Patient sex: F
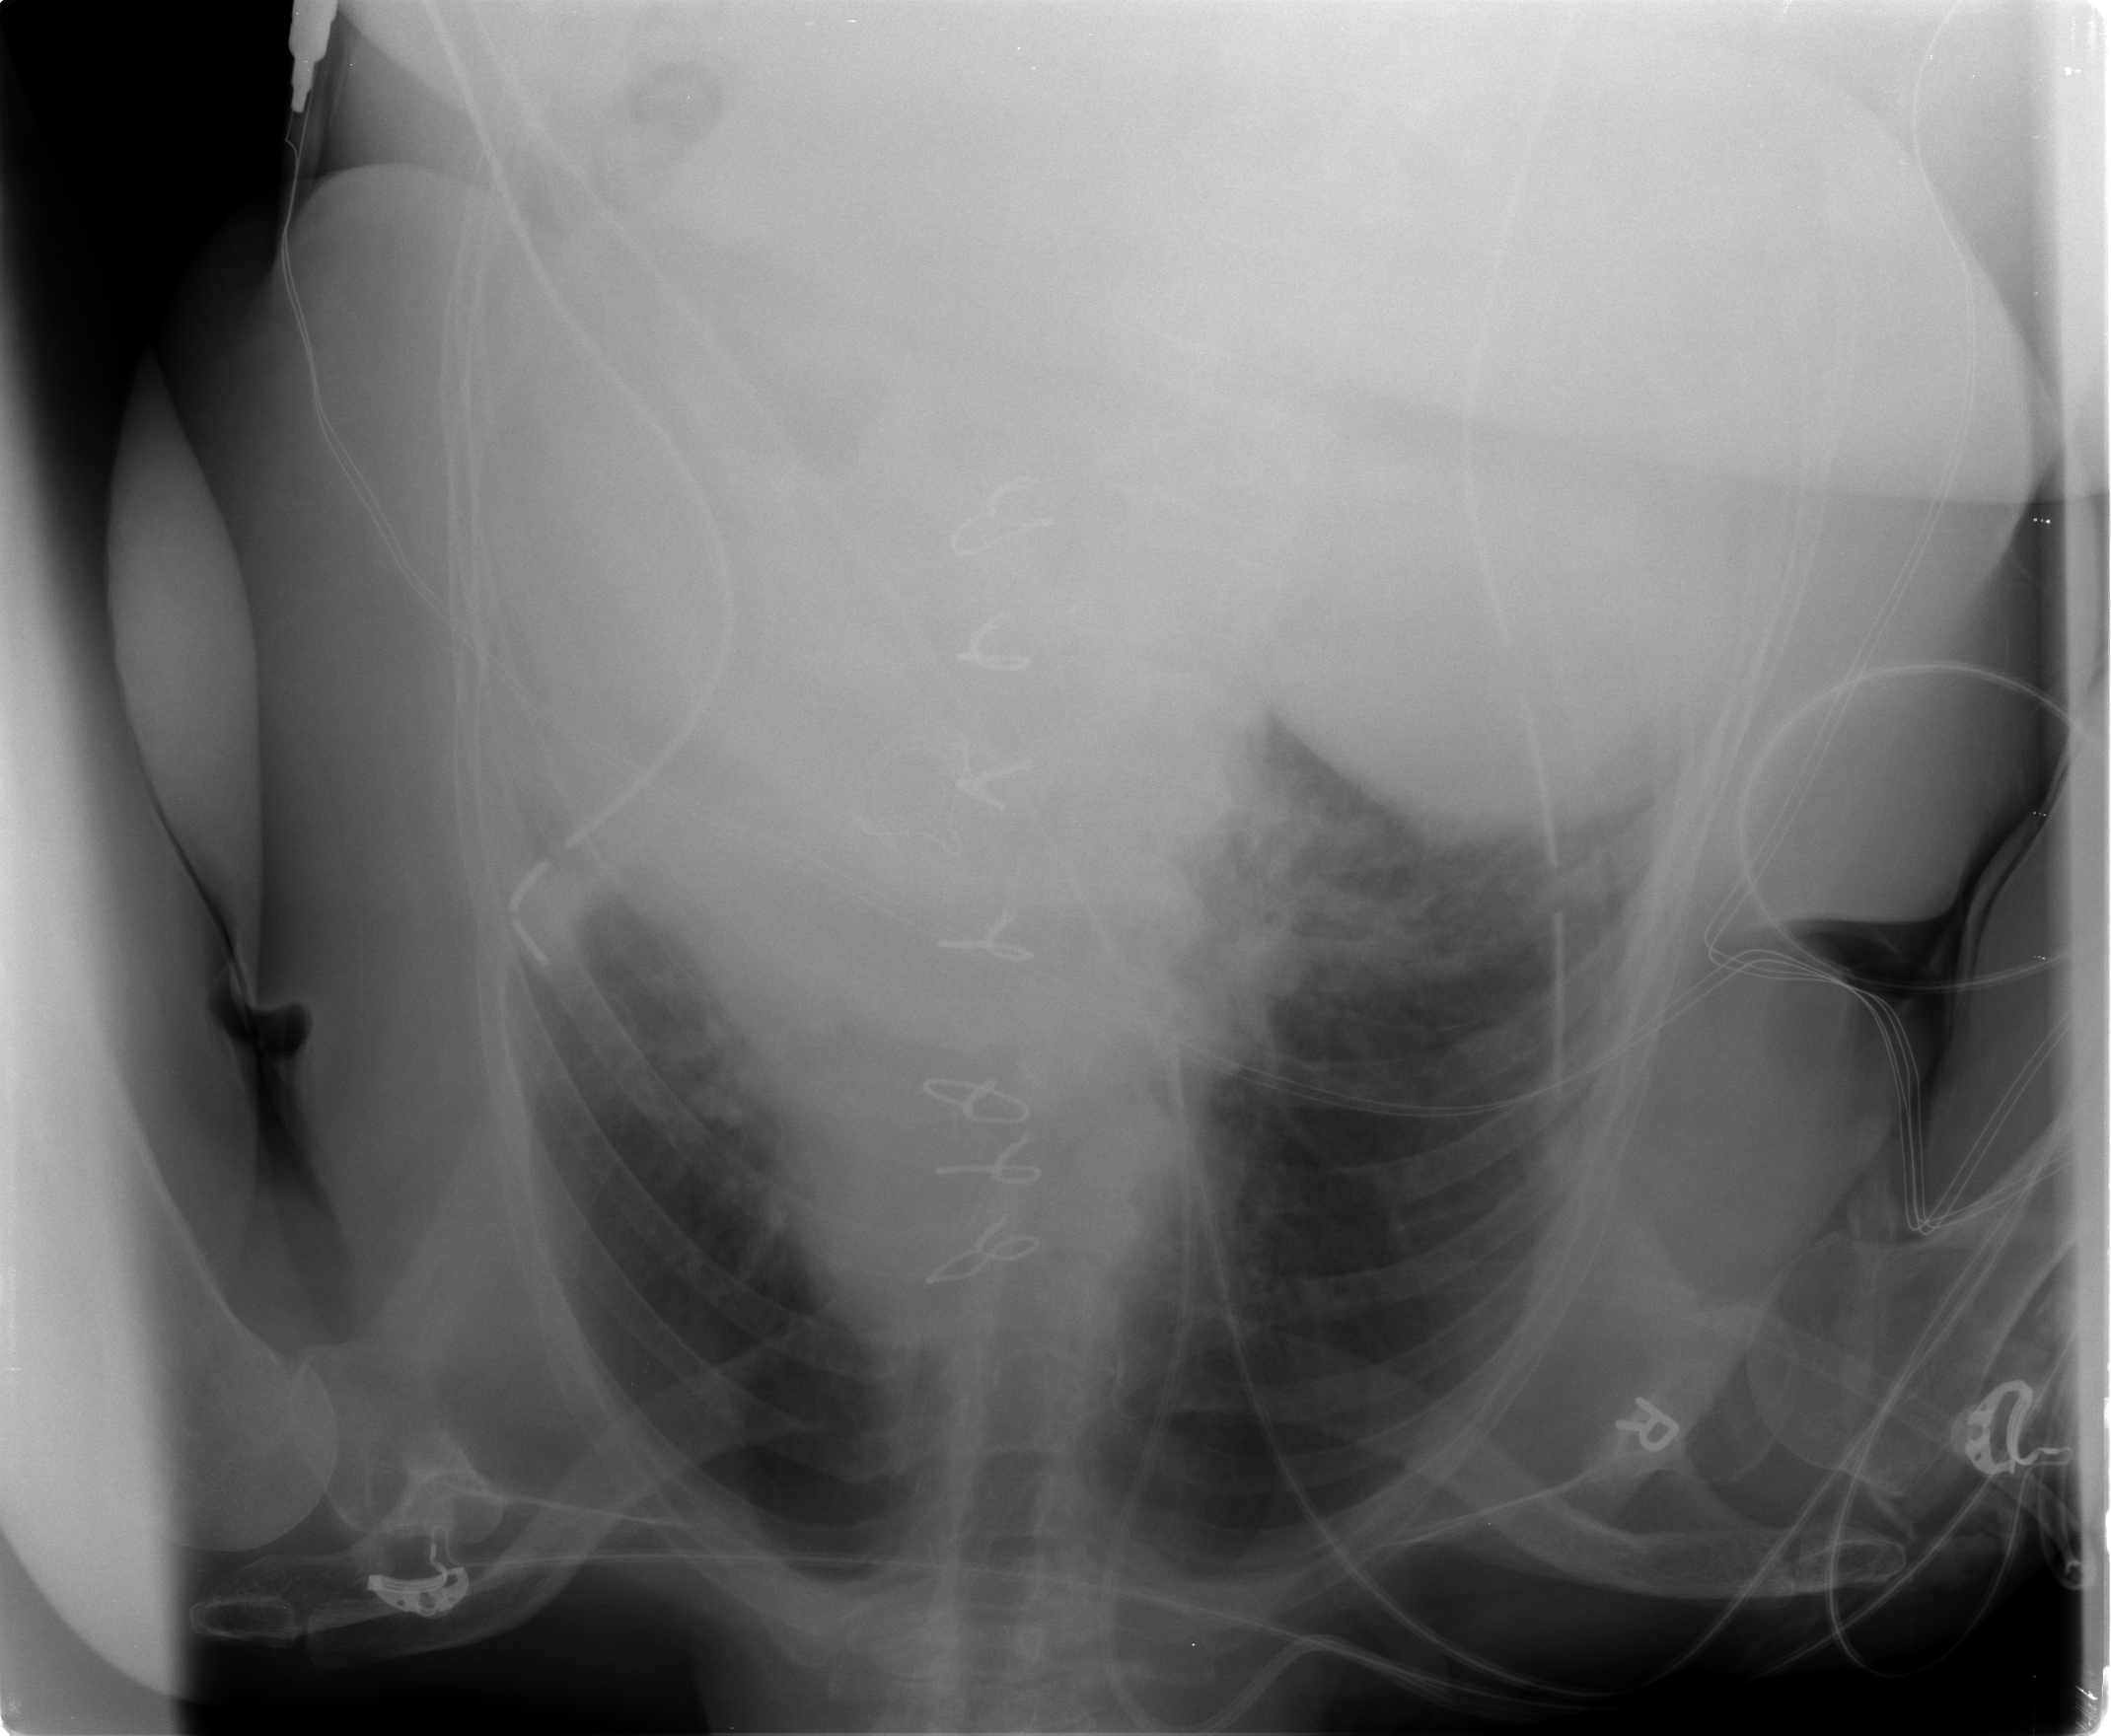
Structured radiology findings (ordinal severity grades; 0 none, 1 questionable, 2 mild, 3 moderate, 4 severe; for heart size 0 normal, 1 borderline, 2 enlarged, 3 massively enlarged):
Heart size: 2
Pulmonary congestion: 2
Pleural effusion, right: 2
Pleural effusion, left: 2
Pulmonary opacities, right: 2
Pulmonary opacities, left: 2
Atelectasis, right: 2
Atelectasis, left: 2